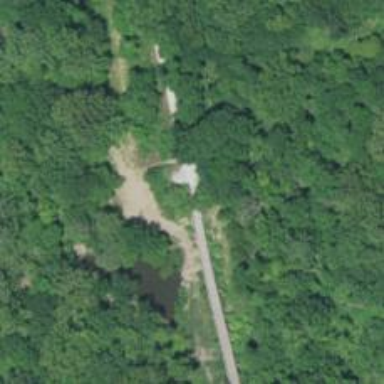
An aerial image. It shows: Abandoned railway bridge over cycleway.